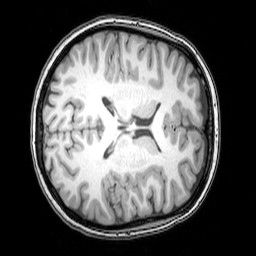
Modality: T1w
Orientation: axial
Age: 20
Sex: female
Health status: healthy
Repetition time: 0.081 s
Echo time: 0.037 s